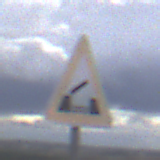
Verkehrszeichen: BeweglicheBruecke
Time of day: MorningAfternoon
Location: Outdoor (Suburban)
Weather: PartlyCloudy
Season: NotSpecified
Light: Natural